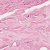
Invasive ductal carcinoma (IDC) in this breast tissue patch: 0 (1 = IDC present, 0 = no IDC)